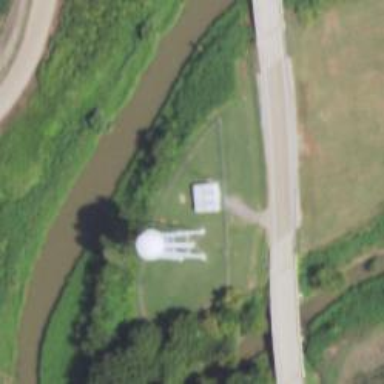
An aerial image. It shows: Water tower that is man-made.